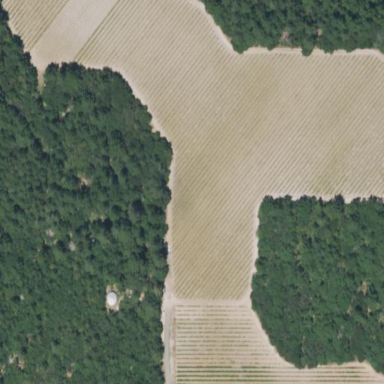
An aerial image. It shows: Vineyard with grape crops.